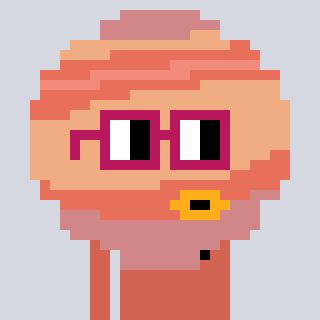
a pixel art character with square dark red glasses, a jupiter-shaped head and a peachy-colored body on a cool background